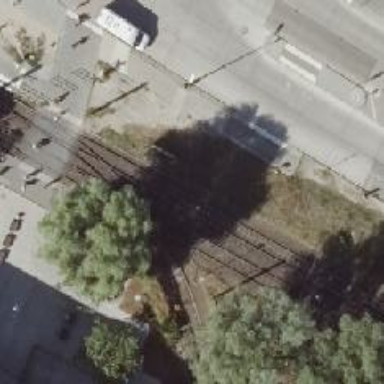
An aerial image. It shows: Railway crossing.